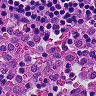
Metastatic tissue present: no